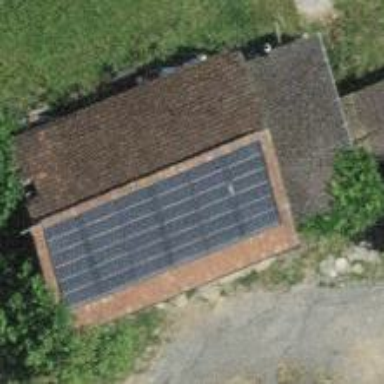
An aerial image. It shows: Solar power generator.